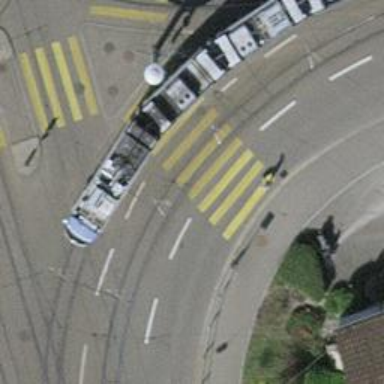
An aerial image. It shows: Kerb serving as barrier.